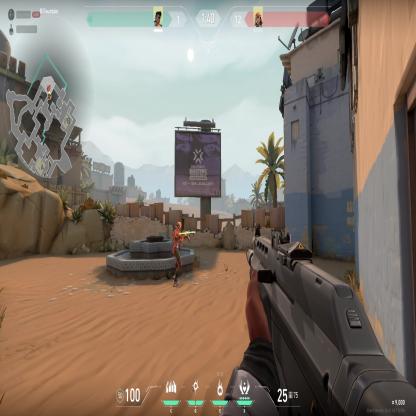
Label: enemy